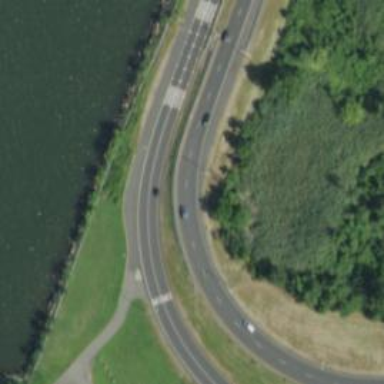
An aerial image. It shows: This image shows trunk highway that functions as expressway.